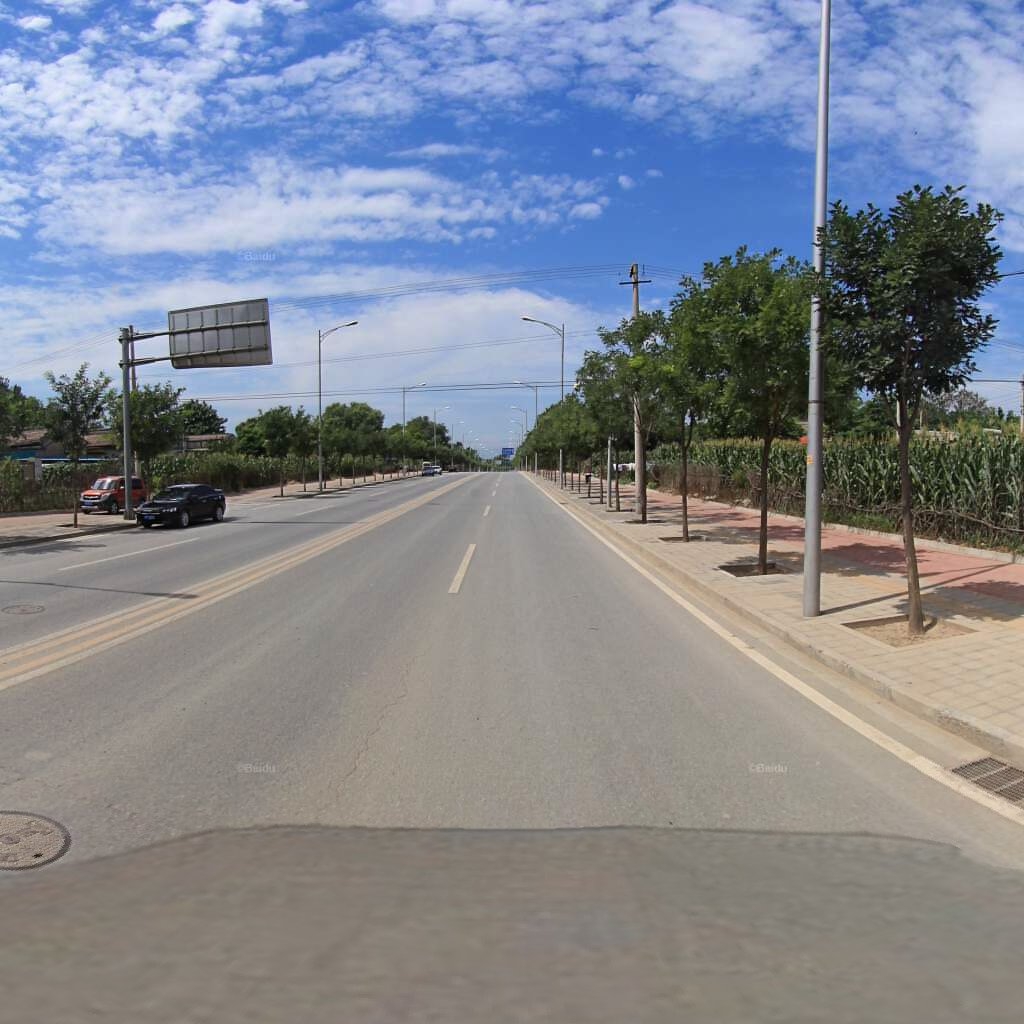
Region: Haidian
Road damage annotations: longitudinal crack, manhole cover